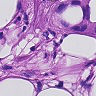
Metastatic tissue present: yes